Field crop: tomato
Growth stage: 1
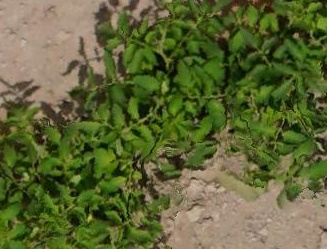
Species: tomato